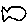
Label: fish